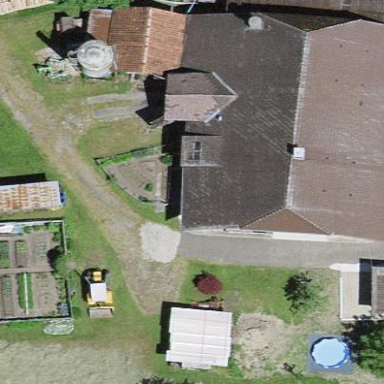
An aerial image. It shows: Farm building with half-hipped roof shape.